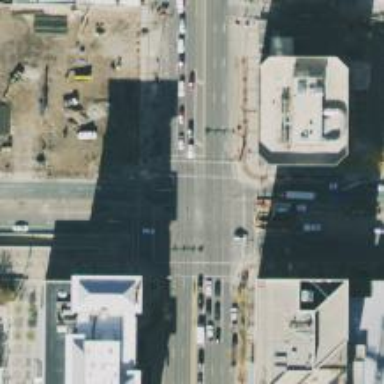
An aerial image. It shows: Crossing with marked lines on the road.